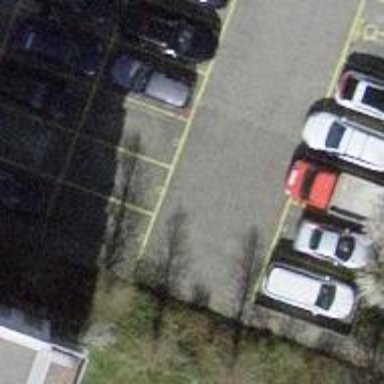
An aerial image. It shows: Road serving as parking aisle.